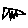
Label: zigzag